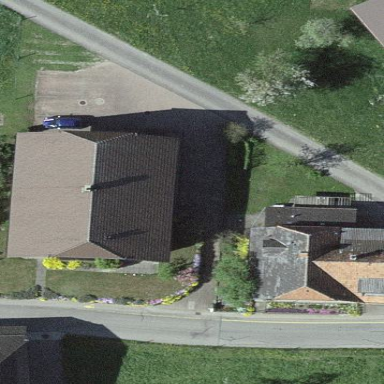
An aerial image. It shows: Residential building with half-hipped roof shape.